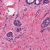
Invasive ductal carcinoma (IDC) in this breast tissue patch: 0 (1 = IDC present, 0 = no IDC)